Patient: sex M, age 65
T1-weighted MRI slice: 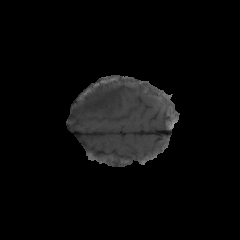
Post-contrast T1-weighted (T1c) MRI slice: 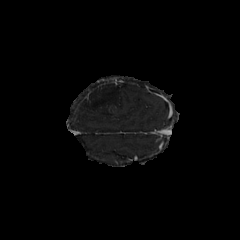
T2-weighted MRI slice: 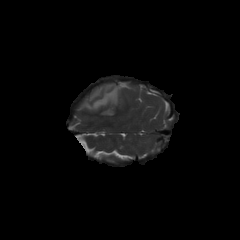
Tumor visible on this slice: yes
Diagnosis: Glioblastoma, IDH-wildtype
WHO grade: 4